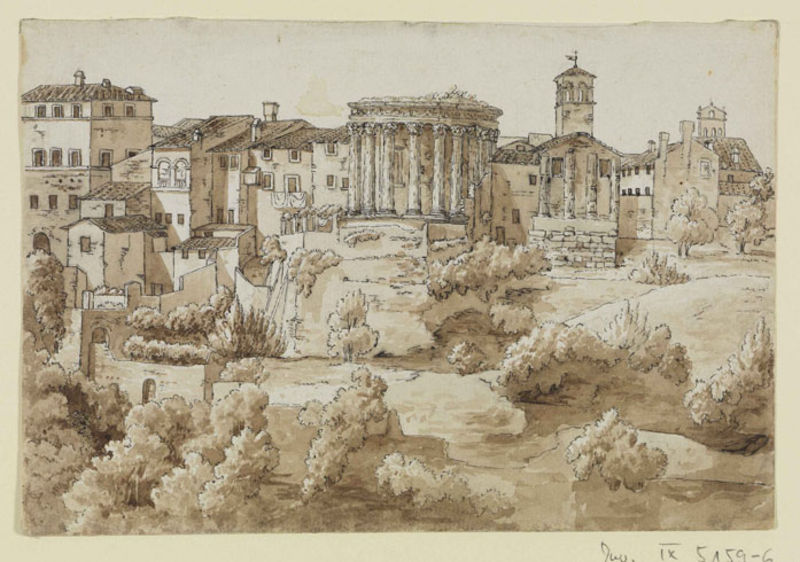
Titel: Blick auf Tivoli mit dem Tempel der Vesta
Künstler: Friedrich Weinbrenner
Standort: Karlsruhe
Institution: Staatliche Kunsthalle Karlsruhe
Schlagwörter: baum, himmel, schatten, wasser, weiß, aquarell, bäume, landschaft, stadt, braun, fenster, hell, pfeiler, schwarz, skizze, säulen, vordergrund, zeichnung, dach, gebäude, haus, weg, wiese, beige, wand, architektur, stein, häuser, hügel, strauch, busch, büsche, gebüsch, kirche, sträucher, blatt, pflanzen, tal, kamin, schornstein, turm, zypressen, schrift, bogen, fassaden, italien, ort, vedute, fahne, fels, risse, dorf, dächer, mauer, schornsteine, ziegel, gelände, grafik, rundbogen, romantik, essen, durchgang, menschenleer, tor, stadtansicht, eingang, laviert, tusche, ruine, antike, burg, kloster, kreuz, palast, festung, stich, schwarzweiß, ruinen, entwurf, tinte, rom, gemäuer, bewachsen, pforte, sicht, mauern, antik, brauntöne, griechenland, hain, stadtmauer, tempel, lasiert, forum, kapitol, toscana, toskana, akropolis, gouache, tuschezeichnung, durchgänge, coloriert, buscj, saeule, häusr, #turm, itallien, heilligtum, ix 5159-6, 5159-6, turm haus